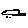
Label: cloud